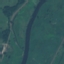
Label: River